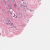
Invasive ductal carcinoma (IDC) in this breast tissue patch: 1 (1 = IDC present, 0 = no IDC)